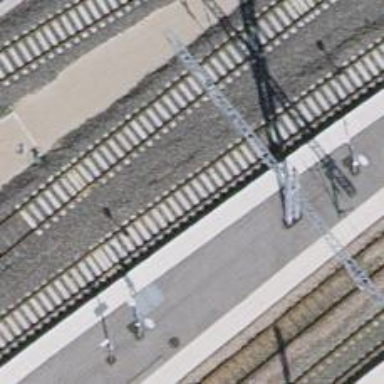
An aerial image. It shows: Railway track with contact lines for electrification.